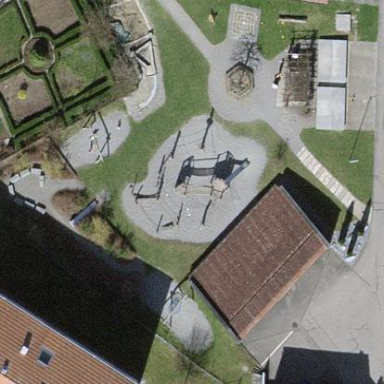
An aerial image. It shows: Playground area for leisure activities on the land.